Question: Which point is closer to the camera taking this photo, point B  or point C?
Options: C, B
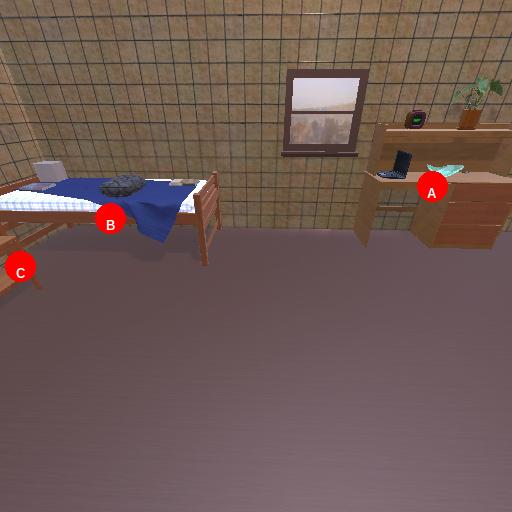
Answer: C